Aerial crown-view tile of a tropical tree (Barro Colorado Island, Panama), acquired 20250217:
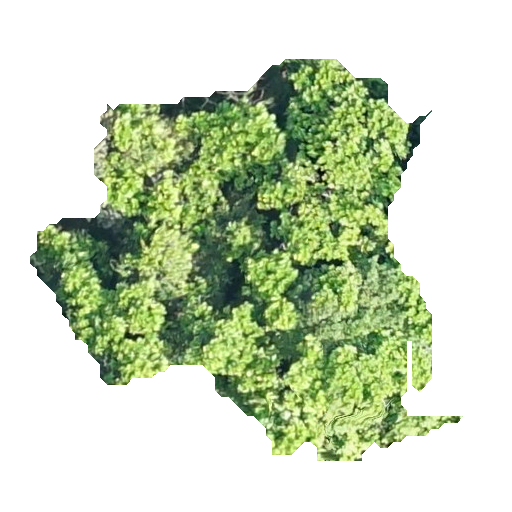
Species: Anacardium excelsum
GBIF accepted scientific name: Anacardium excelsum
Crown area: 157.937 m²